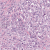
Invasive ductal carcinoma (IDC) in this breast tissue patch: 1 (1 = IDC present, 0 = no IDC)